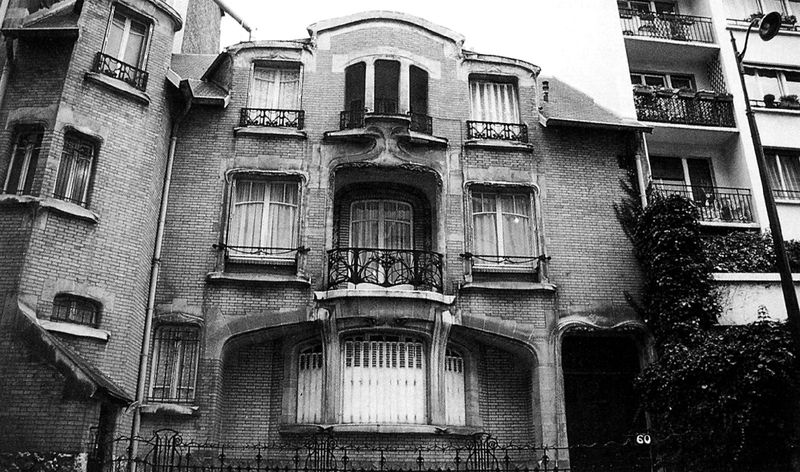
Titel: Hôtel Mezzara
Künstler: Hector Guimard
Standort: Paris, Rue la Fontaine (EU - F)
Schlagwörter: stadt, fenster, lampe, gebäude, haus, symbolismus, architektur, niederlande, gitter, front, balkon, ansicht, fassade, backstein, jugendstil, balkone, foto, schwarz-weiß, efeu, fenstergitter, liberty, balkonbrüstung, neubau, strassenlampe, brüssel, plattenbau, vandevelde, liberyt